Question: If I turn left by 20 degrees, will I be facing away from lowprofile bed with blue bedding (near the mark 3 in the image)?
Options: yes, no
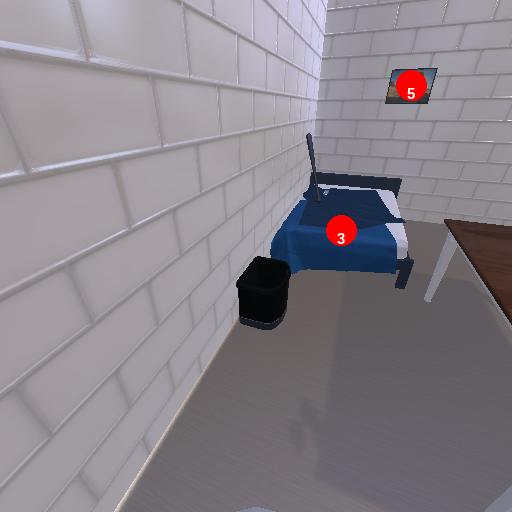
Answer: yes